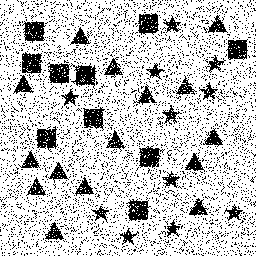
Squares: 10
Triangles: 15
Stars: 11
Total shapes: 36